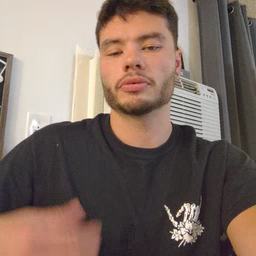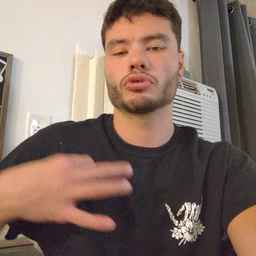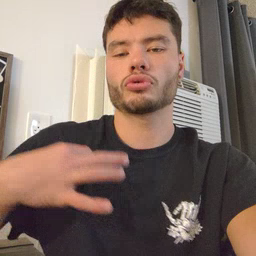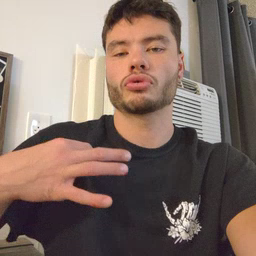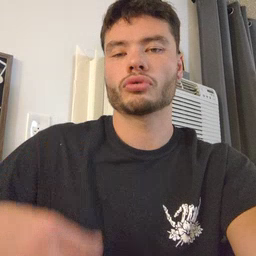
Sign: shirt